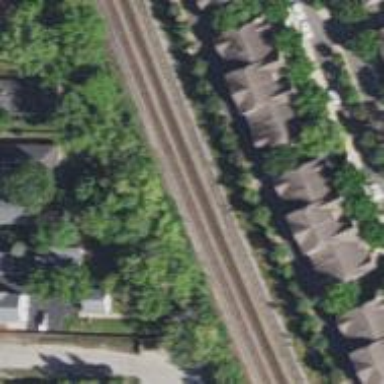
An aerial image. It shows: Abandoned railway siding.